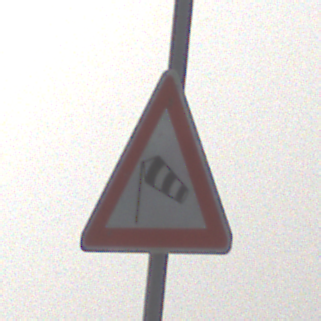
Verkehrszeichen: SeitenwindVonLinks
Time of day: MorningAfternoon
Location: Outdoor (Nature)
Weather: PartlyCloudy
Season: NotSpecified
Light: Natural